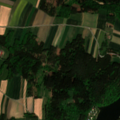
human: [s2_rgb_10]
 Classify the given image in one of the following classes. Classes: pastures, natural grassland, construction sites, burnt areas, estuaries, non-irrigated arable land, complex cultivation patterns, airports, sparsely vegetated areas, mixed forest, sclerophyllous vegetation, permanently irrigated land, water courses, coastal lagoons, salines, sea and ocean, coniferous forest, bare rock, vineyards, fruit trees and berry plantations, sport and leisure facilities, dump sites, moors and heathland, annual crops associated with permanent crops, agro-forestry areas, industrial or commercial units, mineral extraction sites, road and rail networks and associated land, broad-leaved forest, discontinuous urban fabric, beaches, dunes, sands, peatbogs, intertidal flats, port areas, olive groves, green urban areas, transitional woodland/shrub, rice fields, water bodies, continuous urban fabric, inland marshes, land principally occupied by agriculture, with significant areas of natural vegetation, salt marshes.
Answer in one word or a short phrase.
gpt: non-irrigated arable land, complex cultivation patterns, coniferous forest, mixed forest, water courses